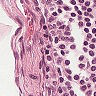
Metastatic tissue present: no